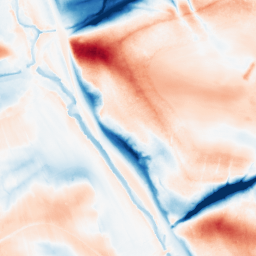
Category: classical
Decomposition family: gaussian_anisotropic
Decomposition parameters: sigma_x: 2
sigma_y: 20
Upsampling method: quintic
Upsampling parameters: scale: 2
Upsampling scale: 2